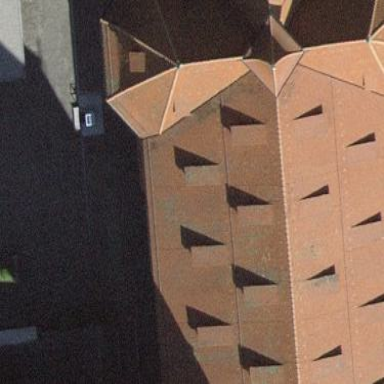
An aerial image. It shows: Building with gabled roof made of roof tiles.